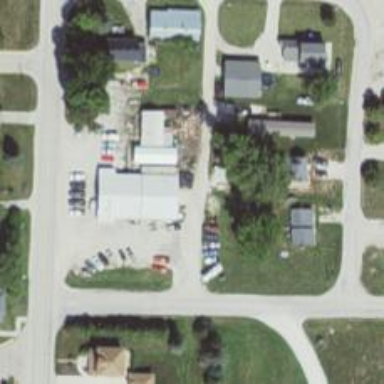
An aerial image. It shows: Alley classified as service road.